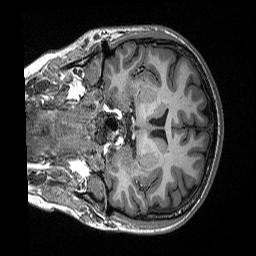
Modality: T1w
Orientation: coronal
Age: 19
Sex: female
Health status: healthy
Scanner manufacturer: siemens
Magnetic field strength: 3 T
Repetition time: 2.3 s
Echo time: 0.00298 s